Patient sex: F
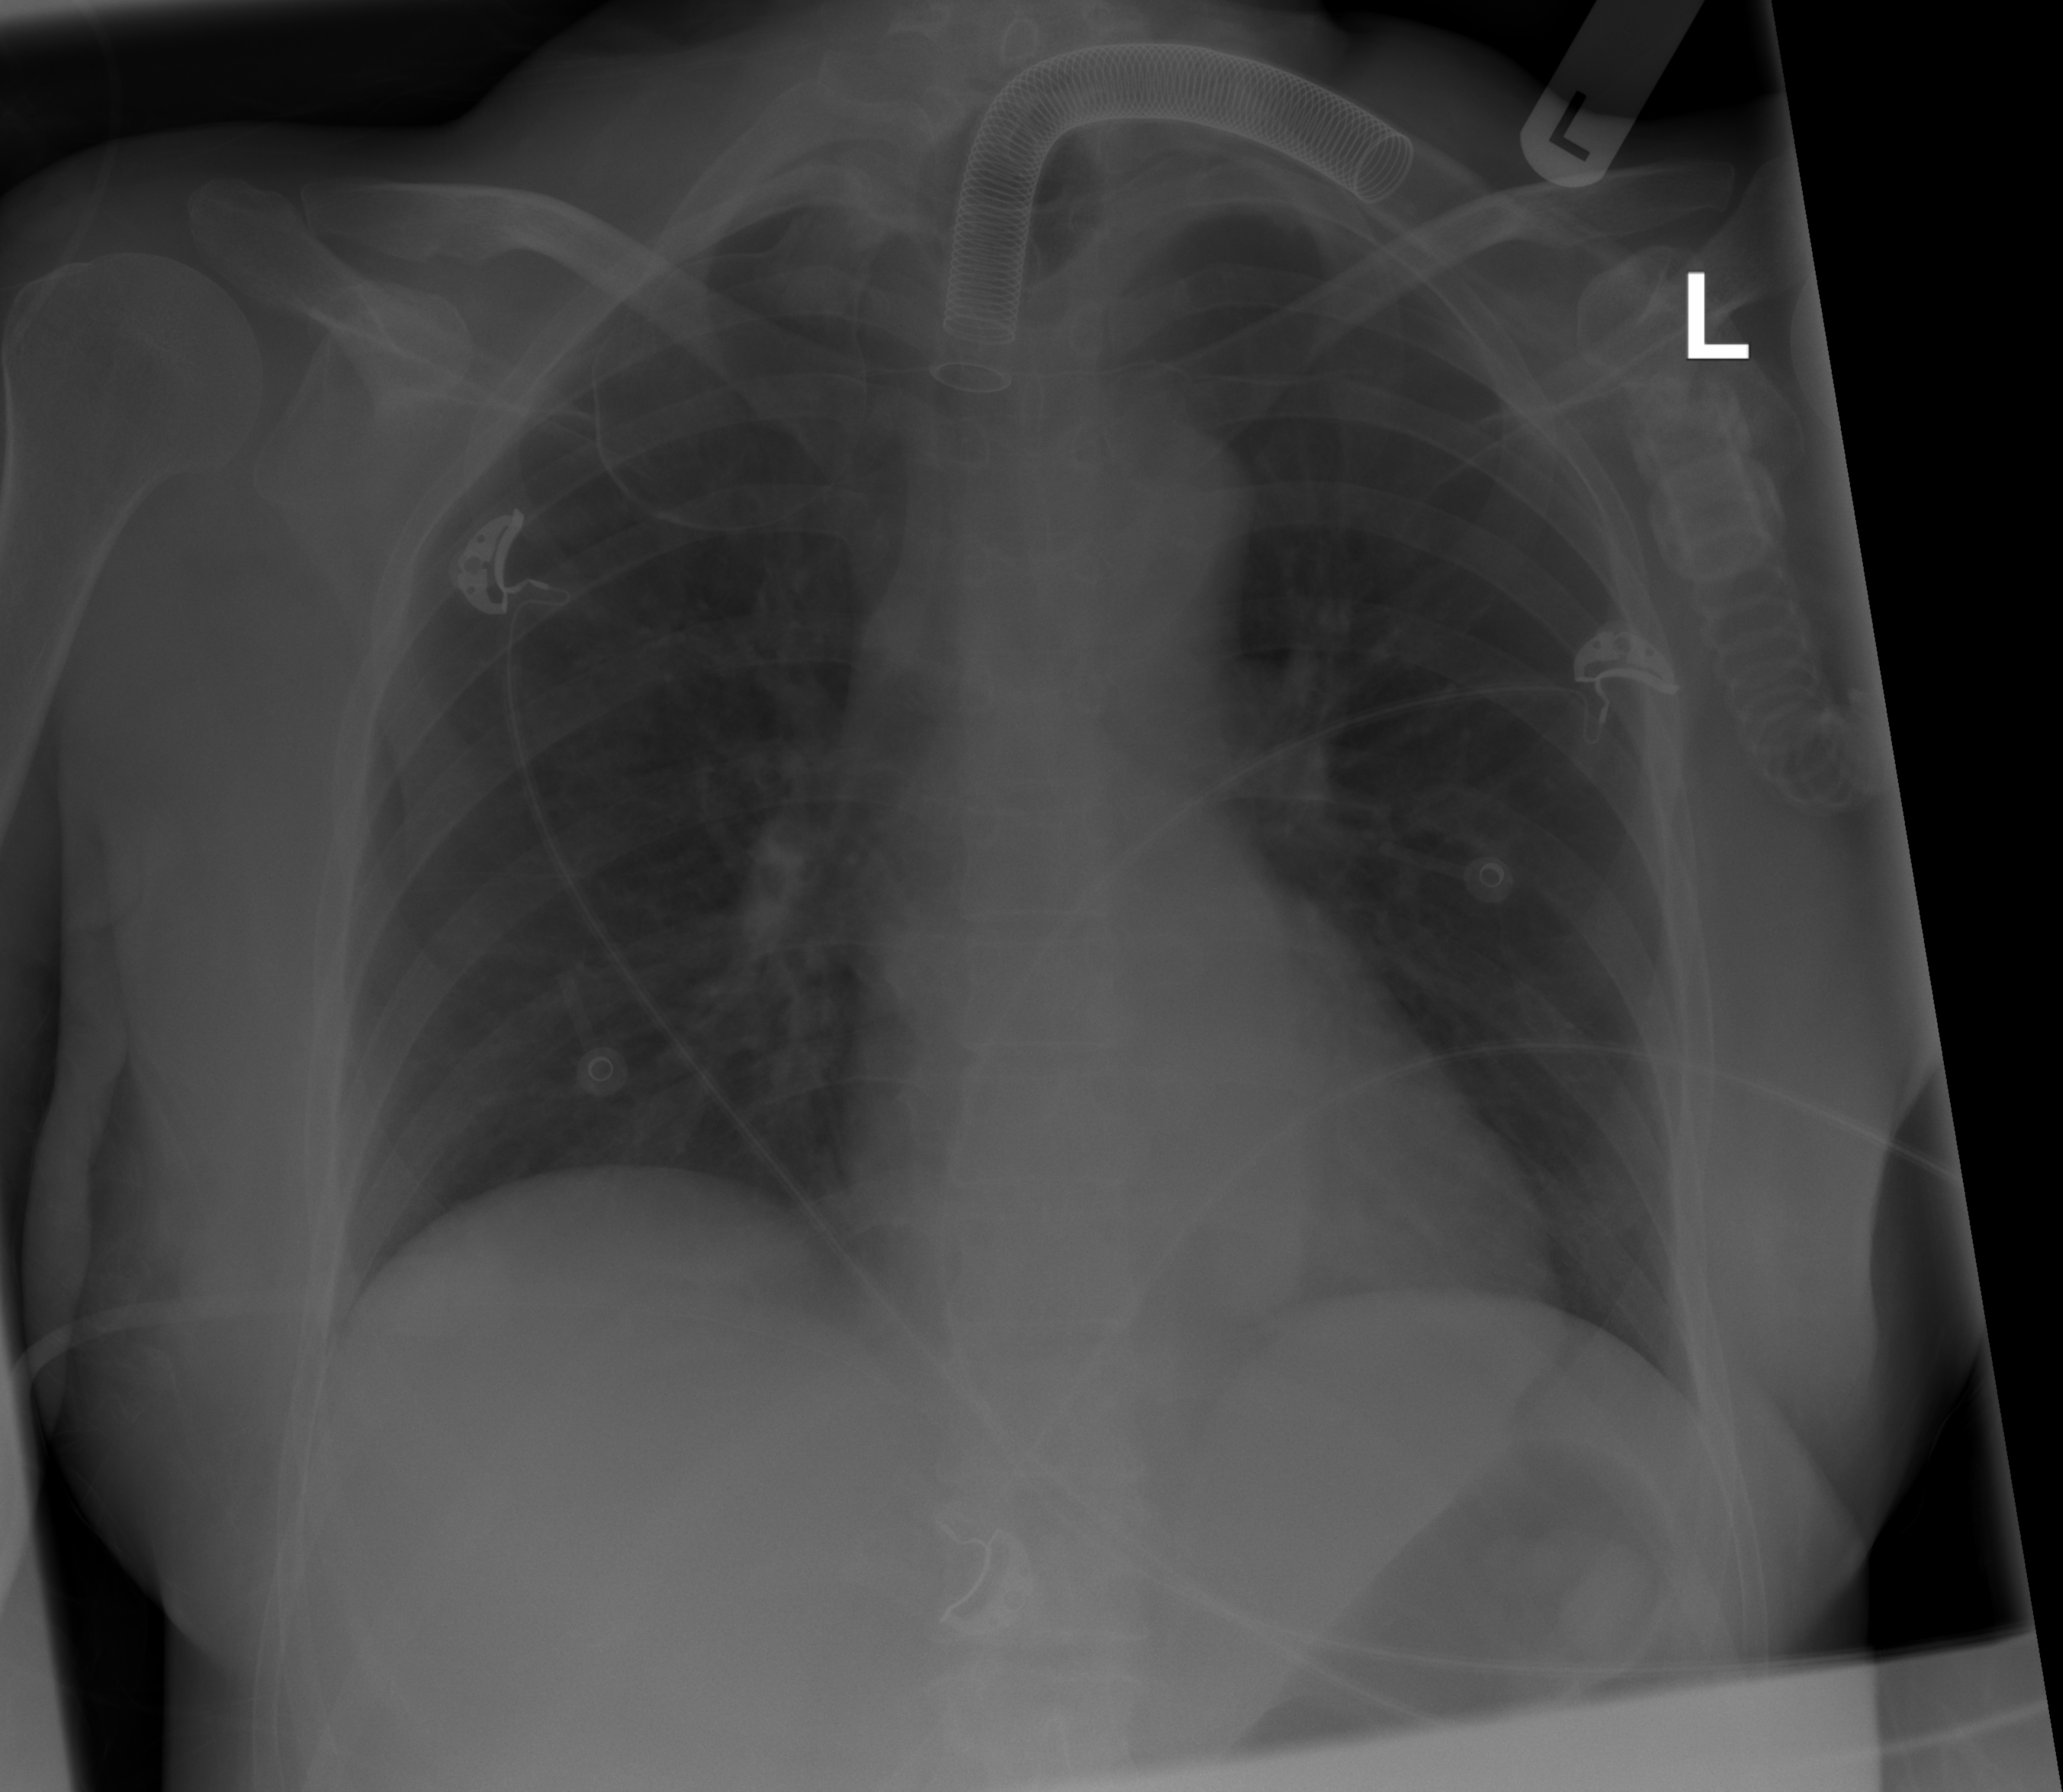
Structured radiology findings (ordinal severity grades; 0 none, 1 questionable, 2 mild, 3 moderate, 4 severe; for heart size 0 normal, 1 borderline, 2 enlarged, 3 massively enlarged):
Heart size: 0
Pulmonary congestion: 0
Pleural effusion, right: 0
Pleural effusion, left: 0
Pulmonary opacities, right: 0
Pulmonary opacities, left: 0
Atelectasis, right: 1
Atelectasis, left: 1